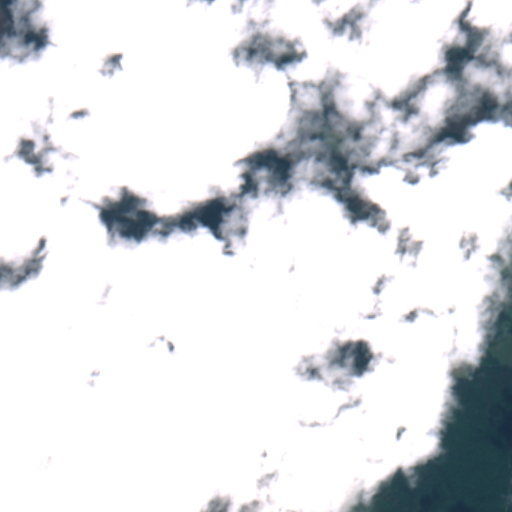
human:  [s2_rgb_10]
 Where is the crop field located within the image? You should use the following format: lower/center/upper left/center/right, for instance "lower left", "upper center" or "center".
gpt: The crop field is located in the upper right of the image.
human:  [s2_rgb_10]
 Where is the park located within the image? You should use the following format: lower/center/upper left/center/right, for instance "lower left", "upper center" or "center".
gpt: The park is located in the upper left of the image.
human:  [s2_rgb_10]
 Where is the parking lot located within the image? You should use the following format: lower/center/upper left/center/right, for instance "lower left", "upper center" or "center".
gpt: The parking lot is located in the upper left of the image.
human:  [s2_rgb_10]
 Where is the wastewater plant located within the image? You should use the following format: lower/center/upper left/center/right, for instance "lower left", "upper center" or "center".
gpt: The wastewater plant is located in the upper center of the image.
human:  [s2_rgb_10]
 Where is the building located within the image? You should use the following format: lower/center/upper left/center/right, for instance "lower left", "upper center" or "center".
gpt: There is no building in the image.